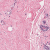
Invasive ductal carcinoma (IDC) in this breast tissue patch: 0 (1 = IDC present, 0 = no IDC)